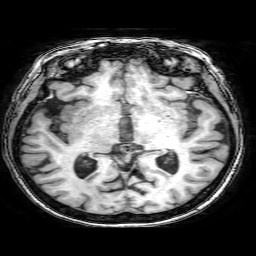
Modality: T1w
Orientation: coronal
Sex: female
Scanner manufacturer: philips
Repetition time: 0.008186 s
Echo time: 0.00375 s